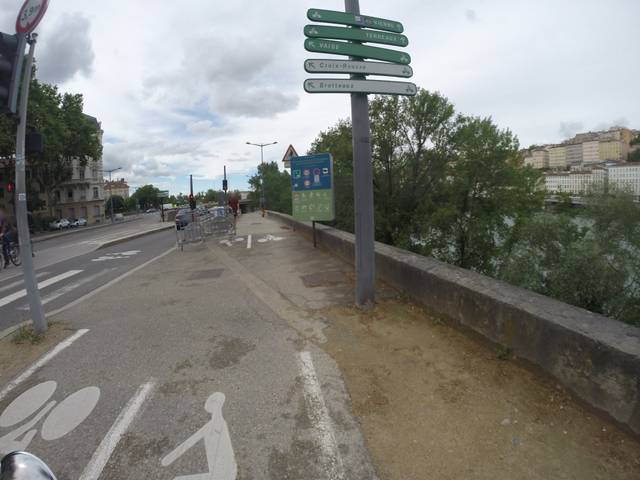
Region: France
Coordinates: 45.773, 4.841